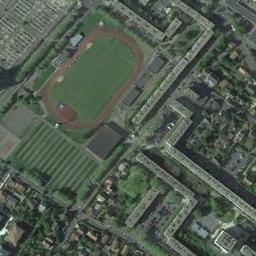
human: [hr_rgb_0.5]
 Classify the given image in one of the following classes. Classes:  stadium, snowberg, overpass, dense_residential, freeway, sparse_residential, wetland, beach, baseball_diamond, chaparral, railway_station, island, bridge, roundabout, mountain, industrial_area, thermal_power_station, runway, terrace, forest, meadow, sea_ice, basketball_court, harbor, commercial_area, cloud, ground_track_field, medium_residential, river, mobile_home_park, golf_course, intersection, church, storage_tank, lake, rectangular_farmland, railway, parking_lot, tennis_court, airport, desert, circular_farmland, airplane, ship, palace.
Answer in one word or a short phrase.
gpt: ground_track_field